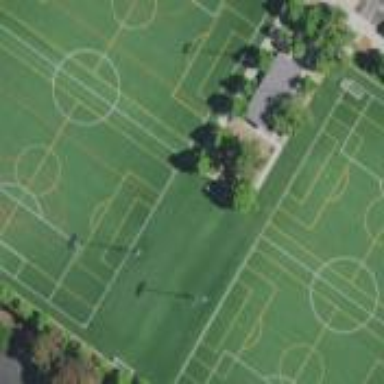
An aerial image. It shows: Soccer field located in recreation ground.